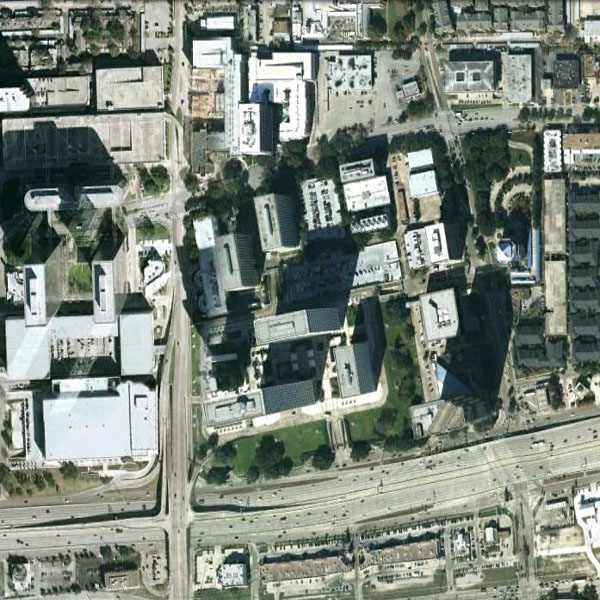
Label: Commercial